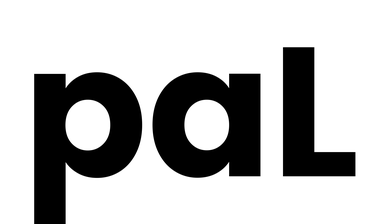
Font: Poppins-Bold